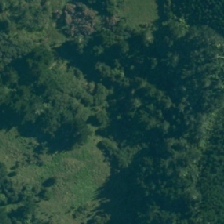
Land cover: high_producing_grassland